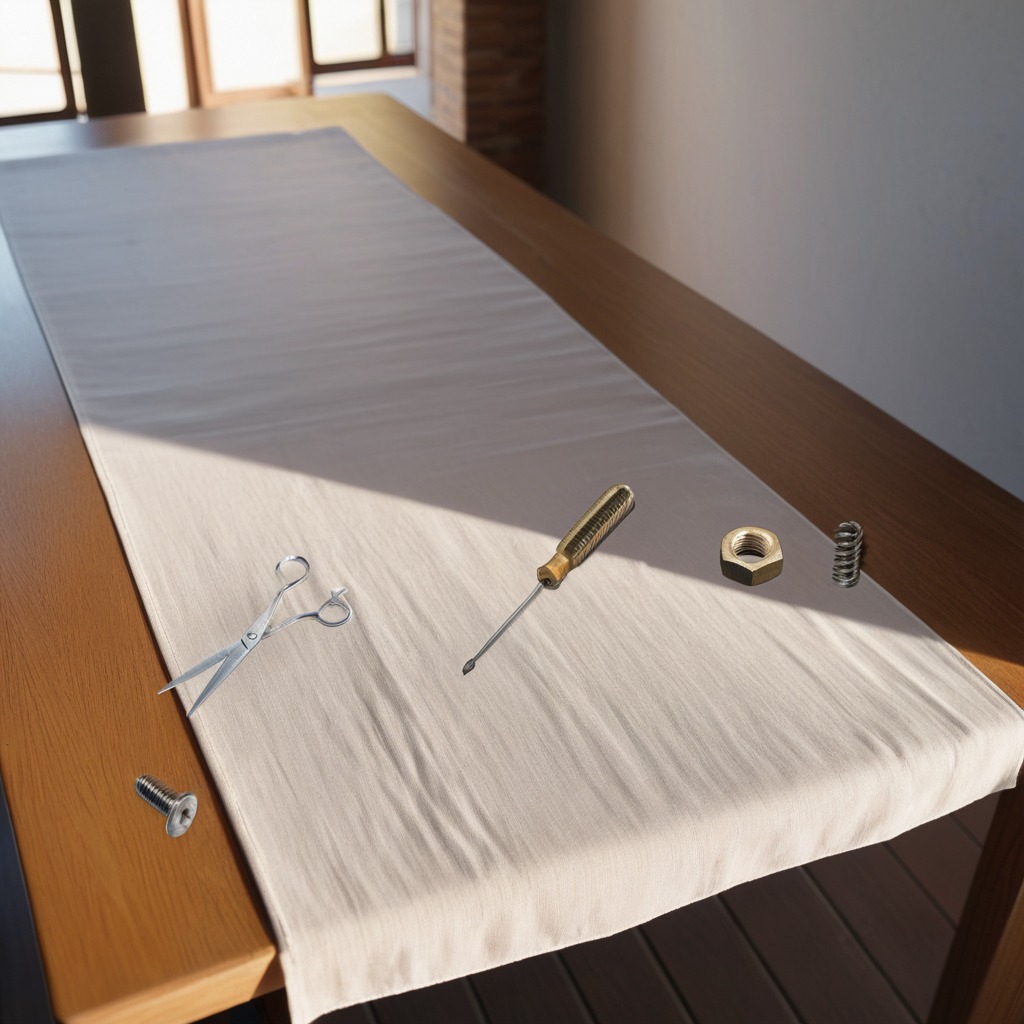
A metal machine screw, a coiled metal spring, a screwdriver, a metal nut, and a pair of scissors are lying on a wooden table in an outdoor workshop during daytime bright natural light soft shadows worn but beneath the cloth.